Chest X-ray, PA view. Patient: 14 years old, sex M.
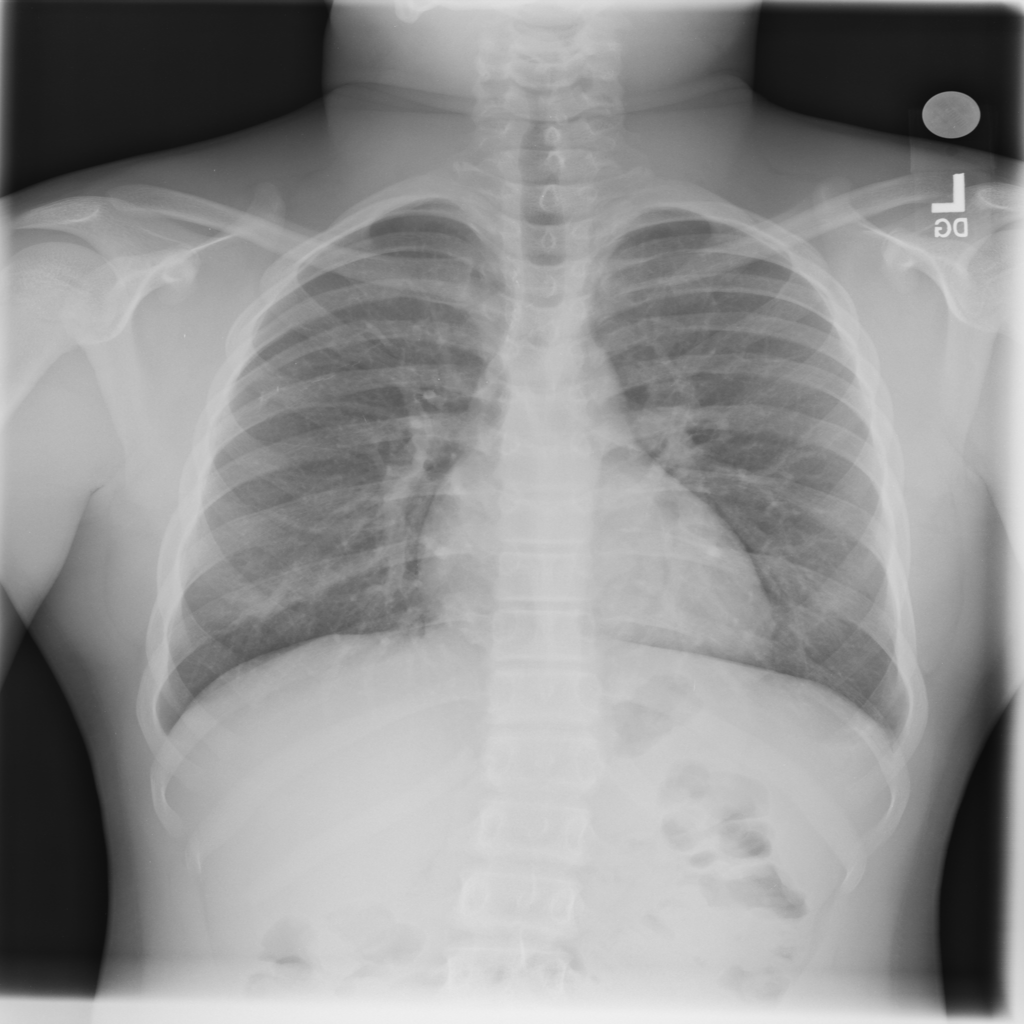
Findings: No Finding